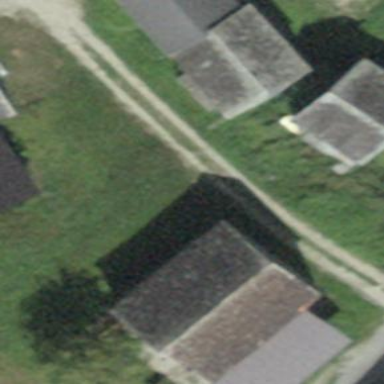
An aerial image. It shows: Farm building.